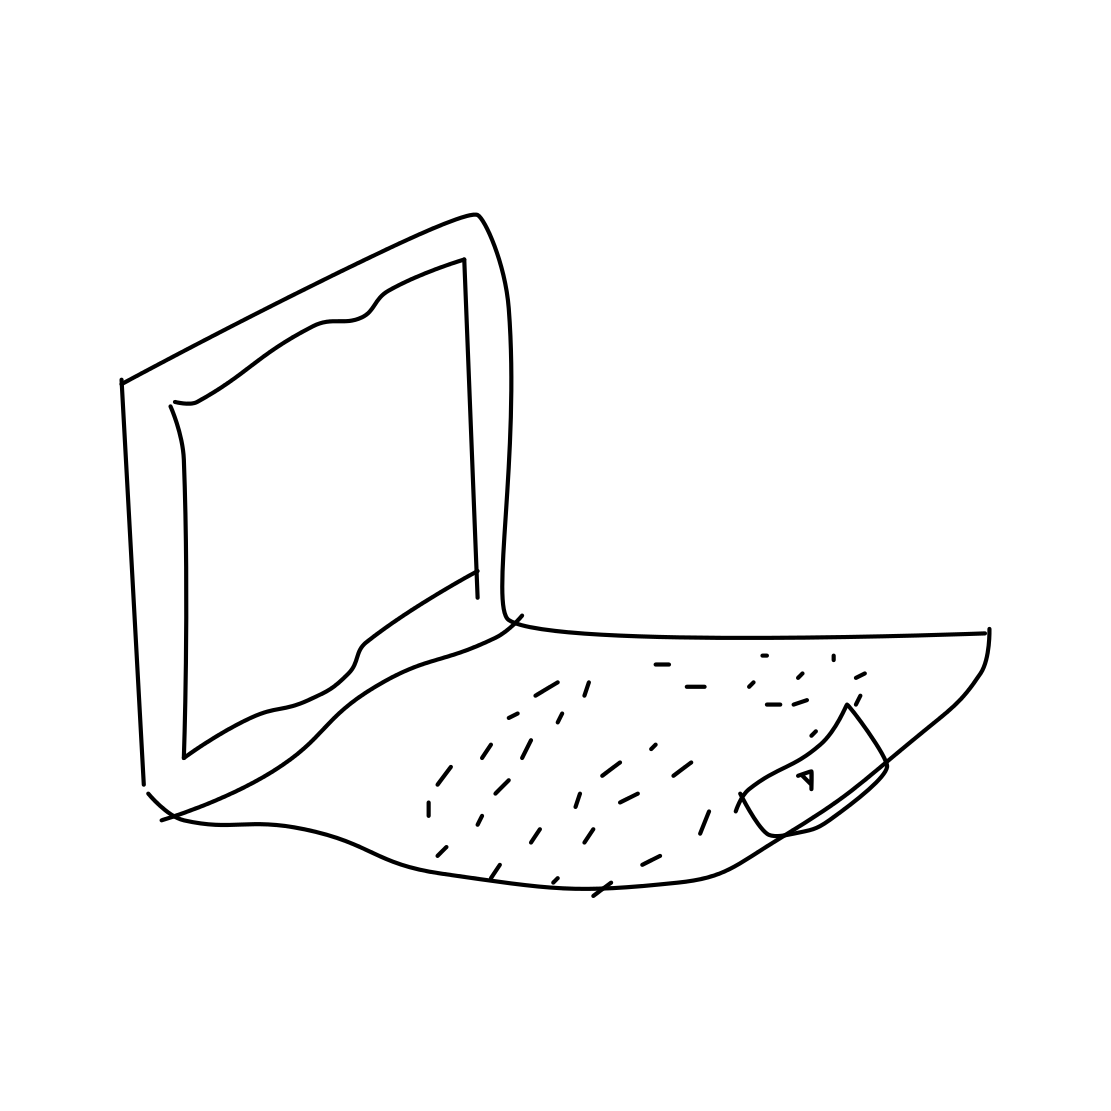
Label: laptop